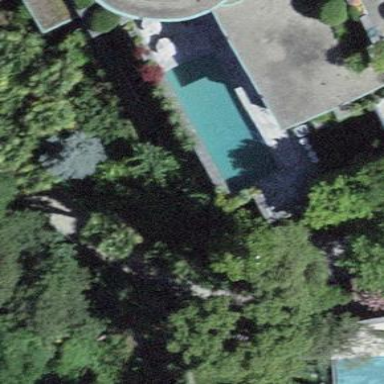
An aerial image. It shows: Swimming pool located in leisure land.